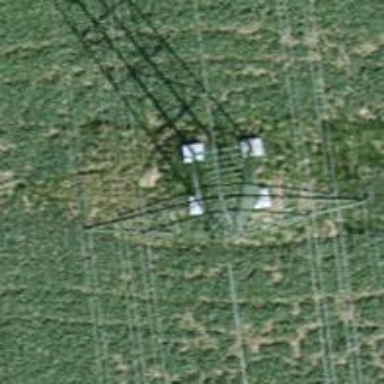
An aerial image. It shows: Power tower.